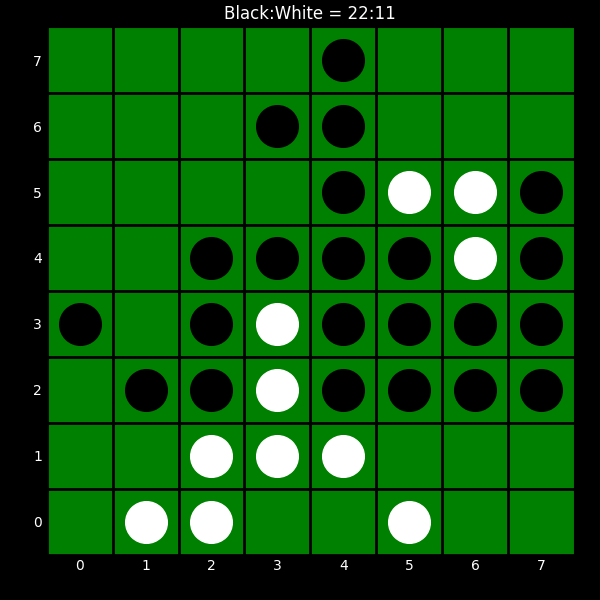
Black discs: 22
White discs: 11